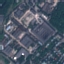
Land use / land cover: Industrial